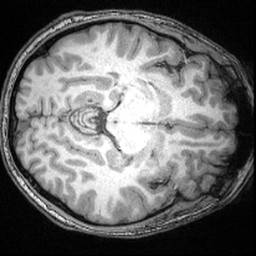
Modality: T1w
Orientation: axial
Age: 26
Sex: male
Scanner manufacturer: siemens
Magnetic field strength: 3 T
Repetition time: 2.4 s
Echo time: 0.00374 s